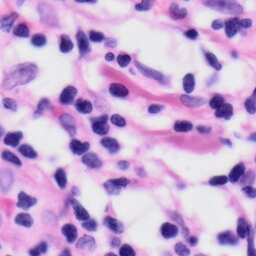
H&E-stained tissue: Skin